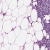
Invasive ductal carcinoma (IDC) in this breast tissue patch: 1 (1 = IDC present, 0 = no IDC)